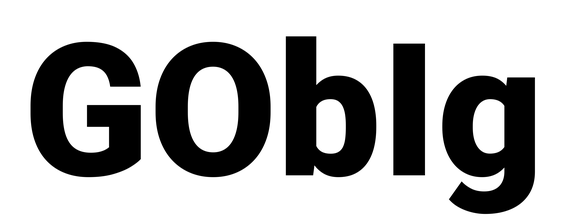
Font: Roboto_Black